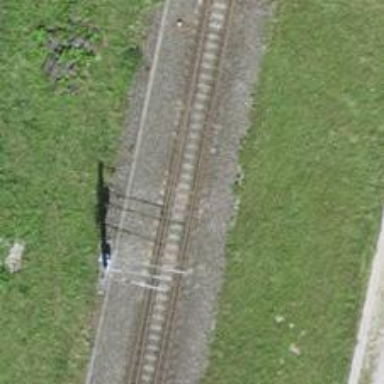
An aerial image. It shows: Railway switch.